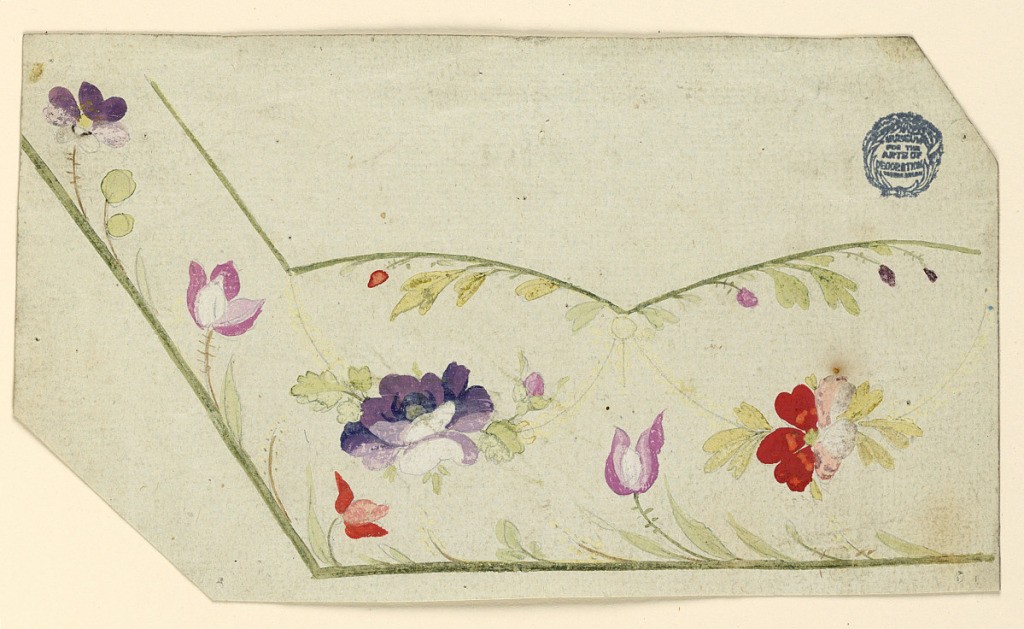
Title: Design no. 632 for a Man's Waistcoat
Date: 1780–1790
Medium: Graphite, brush and gouache on paper
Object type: Drawing
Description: Design for the emrboidery for the bottom corners of a man's waistcoat. Leaves and flowers rising from the edge, and pending from the bottom edge of the pocket, from which festoons are suspended.